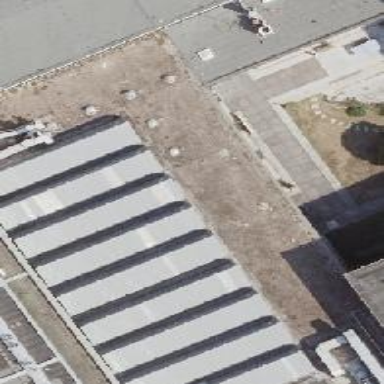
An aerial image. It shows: Commercial building.